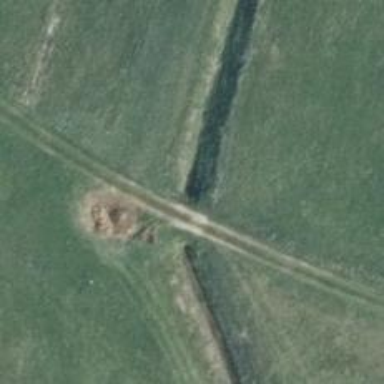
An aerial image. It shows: Culvert tunnel.